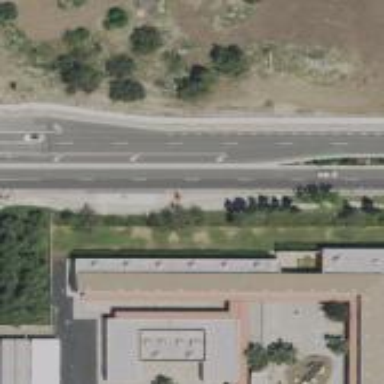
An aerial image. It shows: School building.